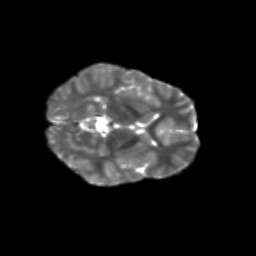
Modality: T2w
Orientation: axial
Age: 10
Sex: male
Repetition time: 9.512 s
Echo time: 0.089 s